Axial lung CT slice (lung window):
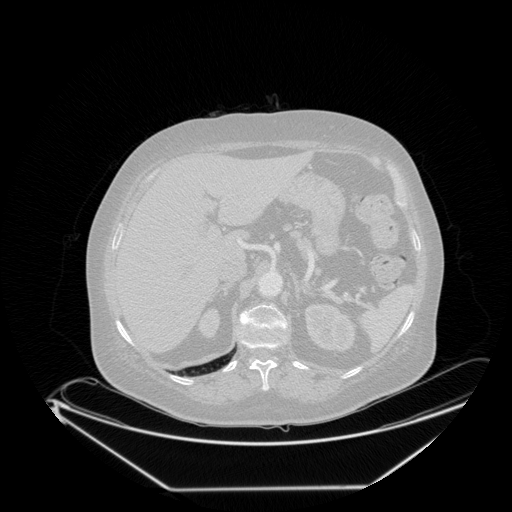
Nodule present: no